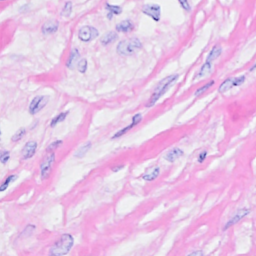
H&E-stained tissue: Breast